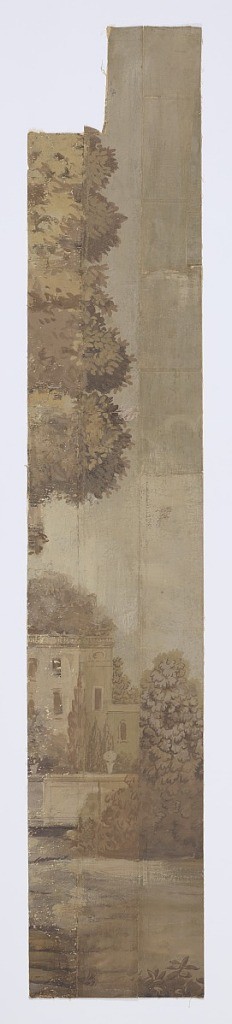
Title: "Vues d'Italie" [Bay of Naples]
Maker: Dufour et Leroy
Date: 1815–20
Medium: Block-printed on handmade paper
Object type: Scenic
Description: In sepia tones. Tree top in upper left portion of panel. Architecture or manor house surrounded by trees and stone wall in foreground.